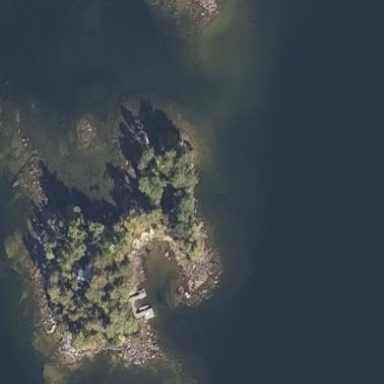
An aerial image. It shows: Islet.